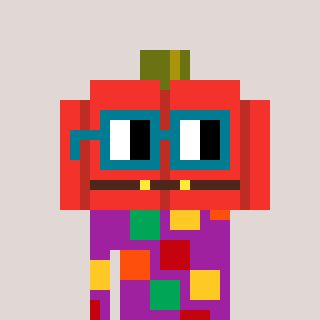
a pixel art character with square dark green glasses, a pumpkin-shaped head and a magenta-colored body on a warm background